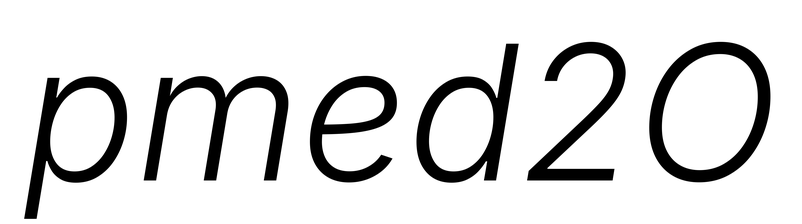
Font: Inter-Italic_Light_Italic